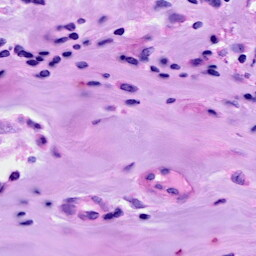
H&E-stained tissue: Breast